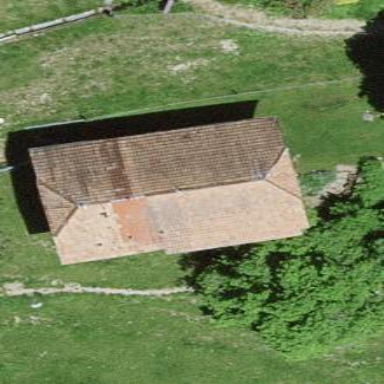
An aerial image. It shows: Rural barn.